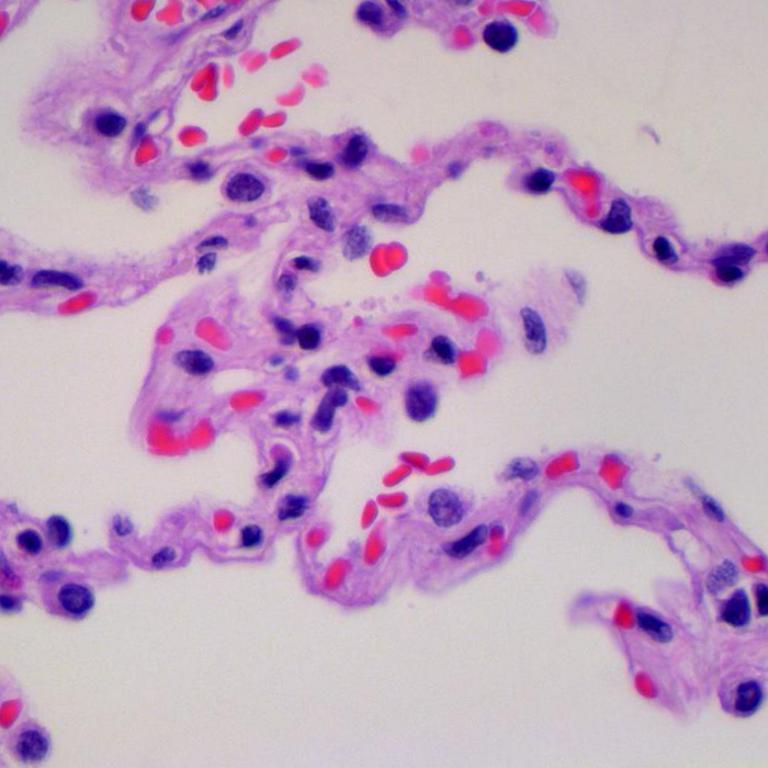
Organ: lung
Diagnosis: benign